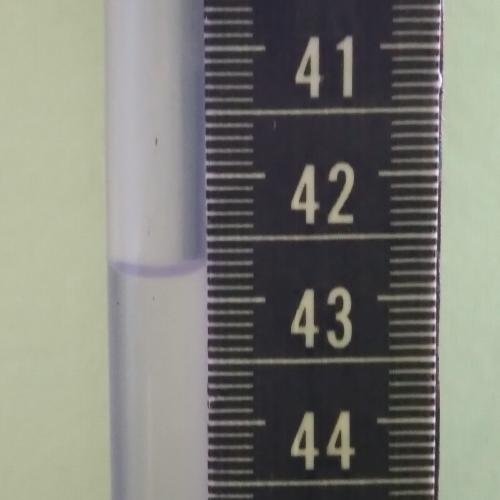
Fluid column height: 42.8 cm